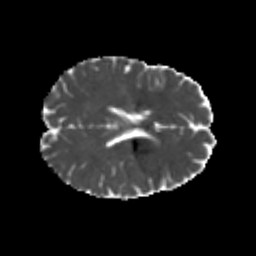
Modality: MD
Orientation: axial
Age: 22
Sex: female
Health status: healthy
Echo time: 0.074 s